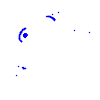
Particle: kaon